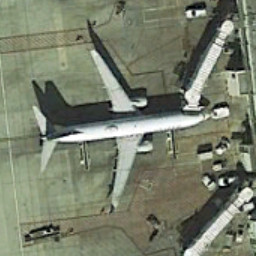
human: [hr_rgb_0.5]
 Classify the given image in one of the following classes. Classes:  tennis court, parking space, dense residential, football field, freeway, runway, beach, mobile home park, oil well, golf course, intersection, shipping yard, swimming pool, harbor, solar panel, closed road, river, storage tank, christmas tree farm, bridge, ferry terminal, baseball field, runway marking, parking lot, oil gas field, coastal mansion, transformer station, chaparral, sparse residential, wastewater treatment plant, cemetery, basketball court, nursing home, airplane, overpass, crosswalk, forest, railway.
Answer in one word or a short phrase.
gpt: airplane